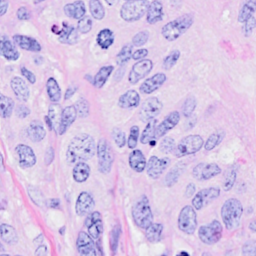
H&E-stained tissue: Breast